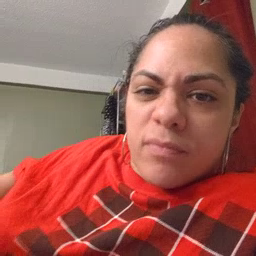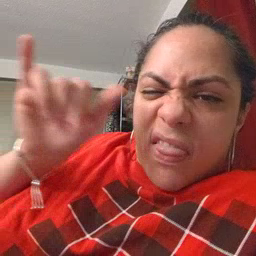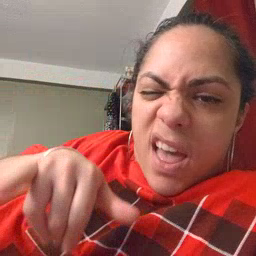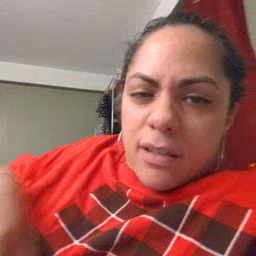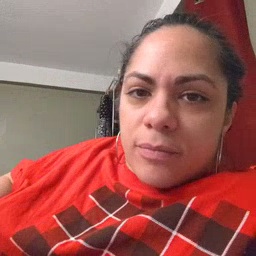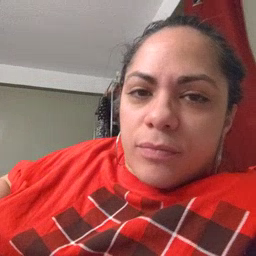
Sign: that